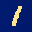
Label: 1